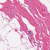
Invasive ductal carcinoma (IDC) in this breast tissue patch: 0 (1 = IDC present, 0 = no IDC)